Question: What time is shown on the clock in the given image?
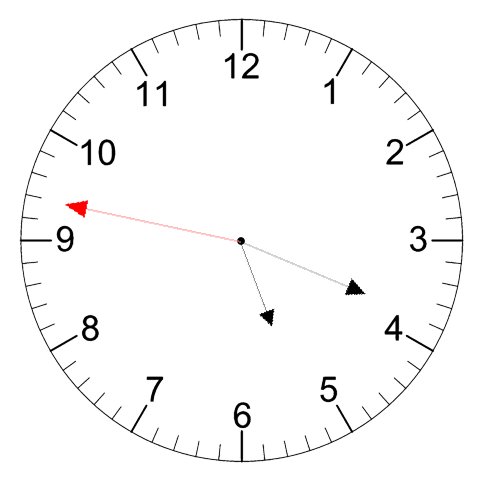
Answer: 05:18:47